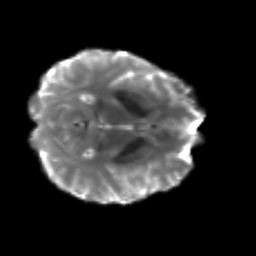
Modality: T2w
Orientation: axial
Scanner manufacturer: siemens
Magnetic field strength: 3 T
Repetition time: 3.6 s
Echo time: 0.092 s